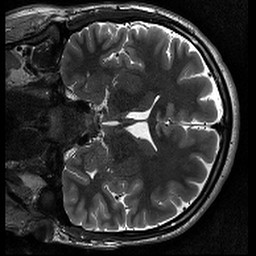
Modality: T2w
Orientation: coronal
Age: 19
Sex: male
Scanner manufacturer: siemens
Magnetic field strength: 3 T
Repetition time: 11.39 s
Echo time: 0.09 s